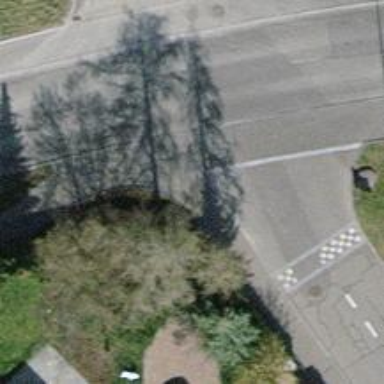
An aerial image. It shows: Traffic calming table.